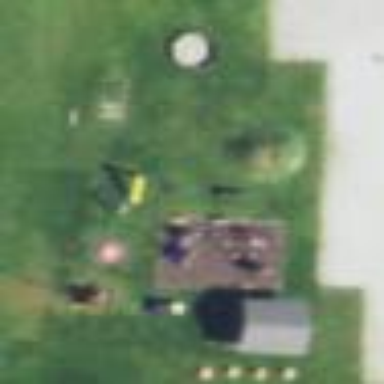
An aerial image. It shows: Playground area for leisure activities on the land.